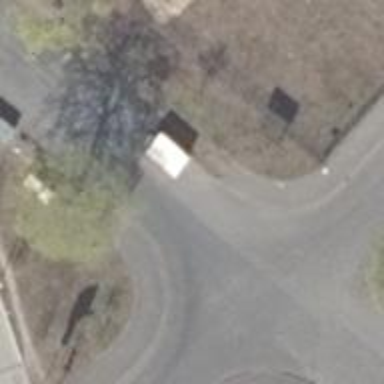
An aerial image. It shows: Unmarked road crossing.